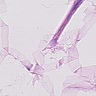
Metastatic tissue present: no